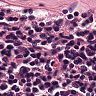
Metastatic tissue present: no